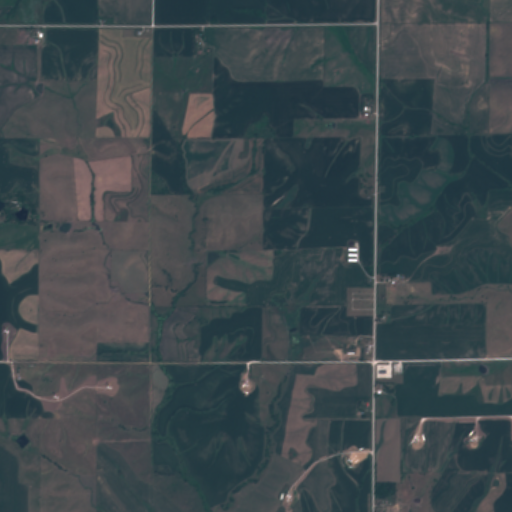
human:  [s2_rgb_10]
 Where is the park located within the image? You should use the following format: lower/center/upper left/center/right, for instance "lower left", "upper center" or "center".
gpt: The park is located in the center right of the image.
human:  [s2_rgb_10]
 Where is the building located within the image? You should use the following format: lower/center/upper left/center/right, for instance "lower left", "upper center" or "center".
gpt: The building is located in the center right of the image.
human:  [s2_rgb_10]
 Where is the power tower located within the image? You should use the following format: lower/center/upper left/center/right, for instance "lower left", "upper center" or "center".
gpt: There is no power tower in the image.